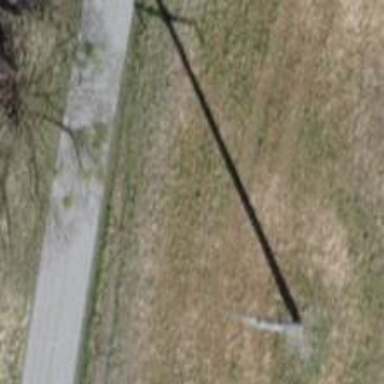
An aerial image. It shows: Concrete power pole.